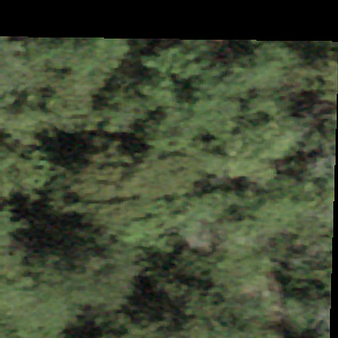
Label: other